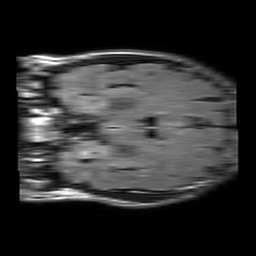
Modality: FLAIR
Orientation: coronal
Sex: male
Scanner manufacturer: philips
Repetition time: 11 s
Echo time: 0.125 s